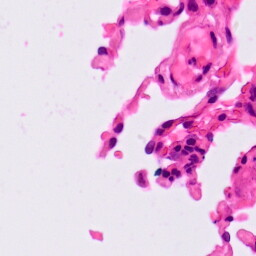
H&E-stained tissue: Lung